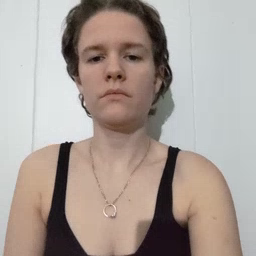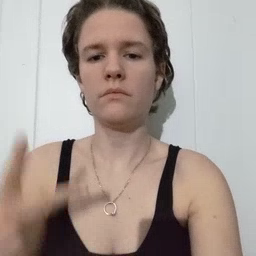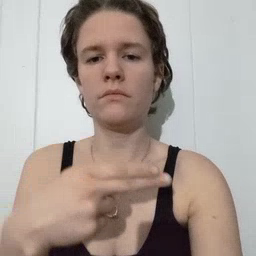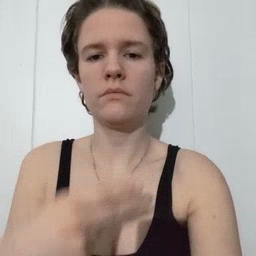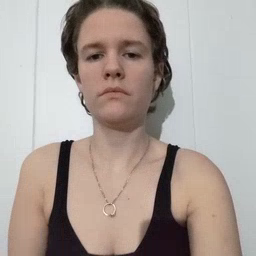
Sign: cut